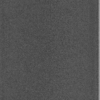
Label: dusty